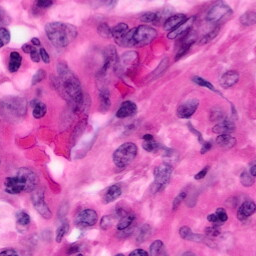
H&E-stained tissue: Pancreatic